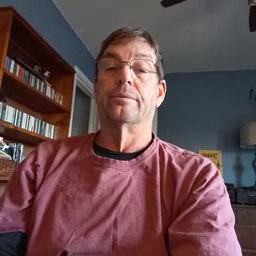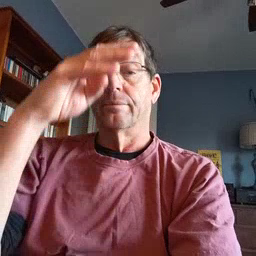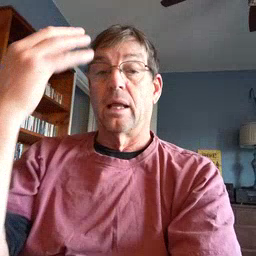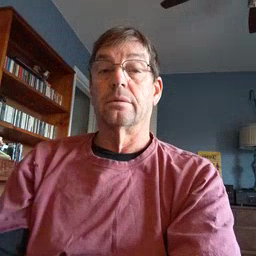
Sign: black